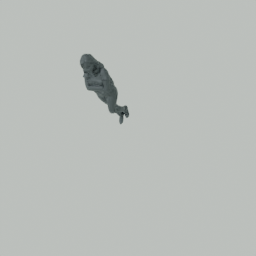
Label: people